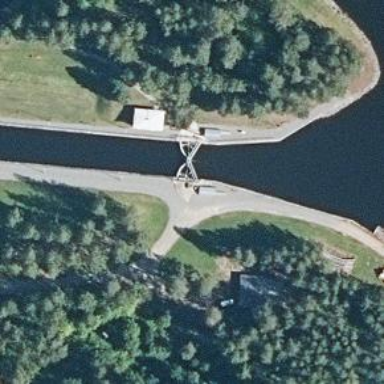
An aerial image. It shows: Lock gate along waterway.